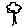
Label: tree